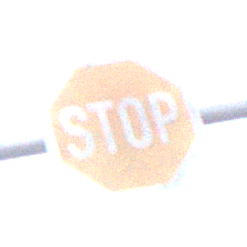
Verkehrszeichen: Stop
Umgebung: Outdoor, Urban
Tageszeit: MorningAfternoon
Wetter: Overcast
Licht: Natural
Jahreszeit: NotSpecified
Kontrast: LowContrast